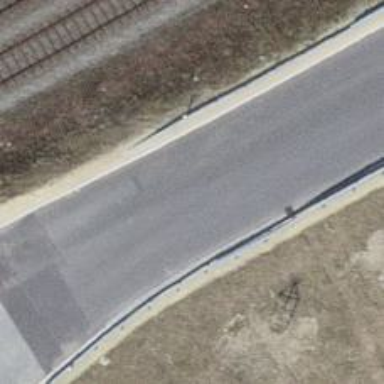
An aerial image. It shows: Primary road with asphalt surface.